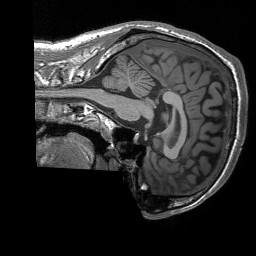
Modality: T1w
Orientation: sagittal
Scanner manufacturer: siemens
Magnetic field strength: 3 T
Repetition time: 1.76 s
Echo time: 0.0022 s